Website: home-depot
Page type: customer-info-address
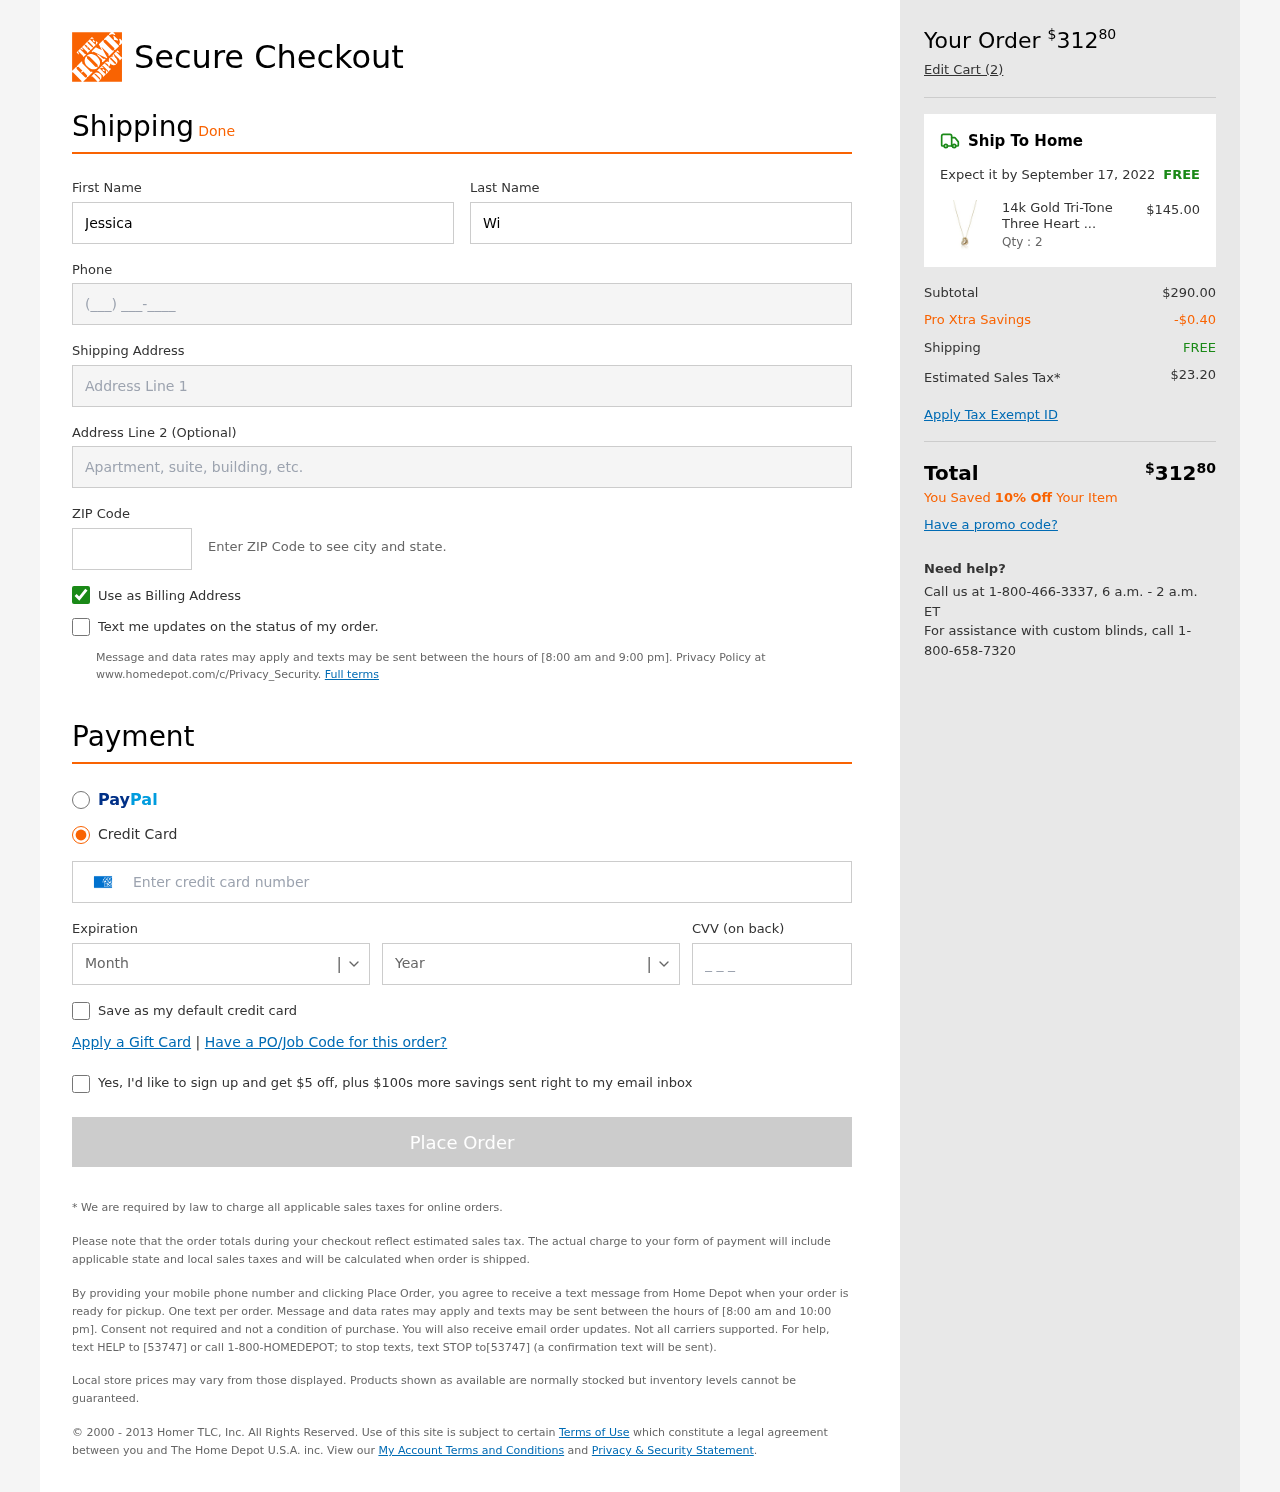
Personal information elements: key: PII_CARD_CVV
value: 8625
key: PII_CARD_EXPIRY_MONTH
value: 02
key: PII_CARD_EXPIRY_YEAR
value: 30
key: PII_CARD_NUMBER
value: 3431 4482 0776 435
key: PII_FIRSTNAME
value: Jessica
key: PII_LASTNAME
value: Williams
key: PII_PHONE
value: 5458777246
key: PII_POSTCODE
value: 08699
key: PII_STREET
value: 55183 Elizabeth Field Apt. 449
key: PII_STREET2
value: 32903 Roberson Cove
Product elements: key: PRODUCT1_NAME
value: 14k Gold Tri-Tone Three Heart Pendant Necklace, 18"
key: PRODUCT1_PRICE
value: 145
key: PRODUCT1_QUANTITY
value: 2
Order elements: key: ORDER_TOTAL
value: $31280
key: ORDER_NUM_ITEMS
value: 2
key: ORDER_DELIVERY_DATE
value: September 17, 2022
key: ORDER_SHIPPING_COST
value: FREE
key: ORDER_SUBTOTAL
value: $290.00
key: ORDER_DISCOUNT
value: -$0.40
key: ORDER_SHIPPING_COST2
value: FREE
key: ORDER_TAX
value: $23.20
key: ORDER_TOTAL2
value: $31280
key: ORDER_SAVINGS_MESSAGE
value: You Saved 10% Off Your Item